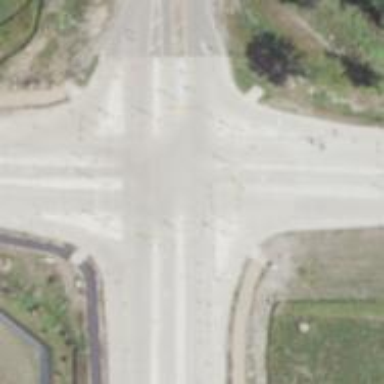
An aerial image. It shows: Secondary link road.